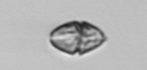
Label: Dinophyceae